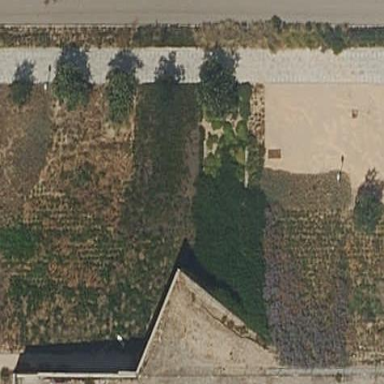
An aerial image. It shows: Garden area designated for leisure land.